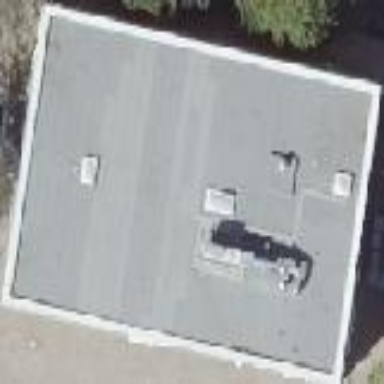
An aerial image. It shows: School building with flat roof.